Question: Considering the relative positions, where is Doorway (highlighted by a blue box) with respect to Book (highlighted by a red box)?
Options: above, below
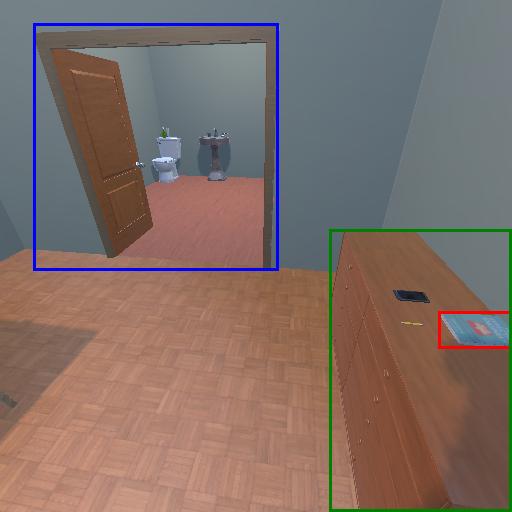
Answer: above